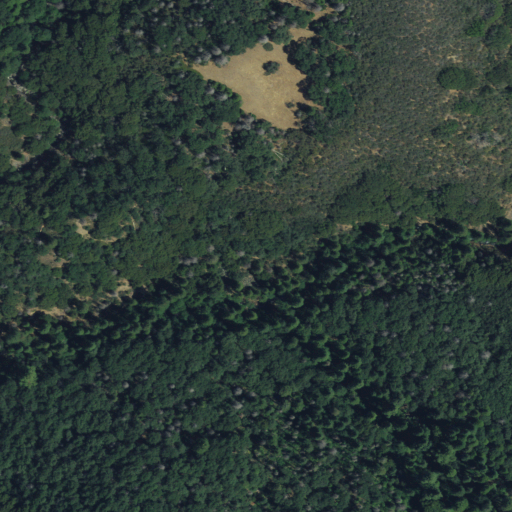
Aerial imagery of valley in California named Snowslide Canyon containing grassland and evergreen forest